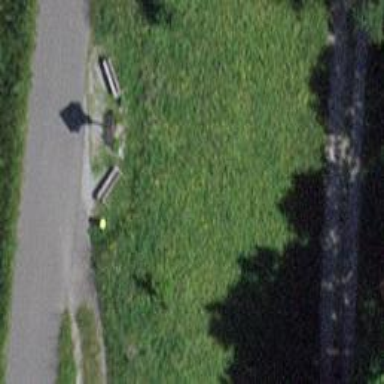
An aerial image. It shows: Brown bench.